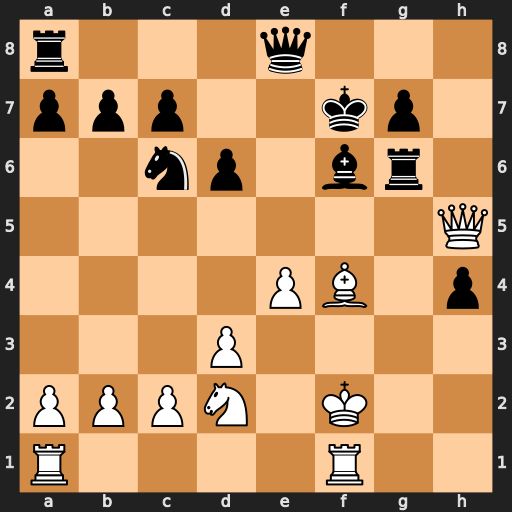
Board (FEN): r3q3/ppp2kp1/2np1br1/7Q/4PB1p/3P4/PPPN1K2/R4R2
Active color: w
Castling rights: -
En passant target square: -
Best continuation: Rg1 Ne7 Rxg6